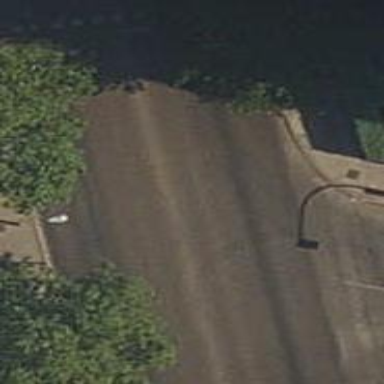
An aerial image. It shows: Residential road with parallel parking lanes on both sides. The surface of the road is asphalt.